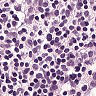
Metastatic tissue present: no